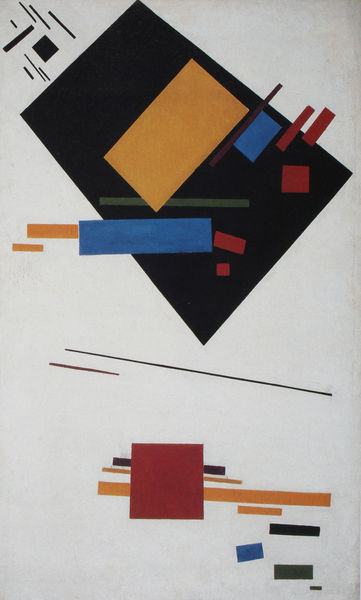
Titel: Suprematistisches Gemälde
Künstler: Kasimir Malewitsch
Standort: Amsterdam
Institution: Stedelijk Museum
Schlagwörter: blau, weiß, gelb, grün, komposition, kubismus, kubistisch, ocker, bewegung, braun, bunt, grau, orange, schwarz, zeichnung, rot, expressionismus, hochformat, öl, felder, papier, russland, abstrakt, modern, farbe, formen, grafik, graphik, monochrom, linien, figuren, gerade, streifen, balken, fallen, striche, rechtecke, eckig, rechteck, linie, parallel, linear, form, druck, grafisch, stich, strich, kunst, graphisch, quadrate, geometrisch, quader, picasso, quadrat, viereck, primärfarben, kandinsky, konstruktivismus, kubisch, avantgarde, russisch, kubus, geordnet, gegenstandslos, kandinski, trapez, line, malewitsch, suprematismus, kunst der moderne, rechtecke ineinander, abstrakte kunst, rechteckige farbige formen